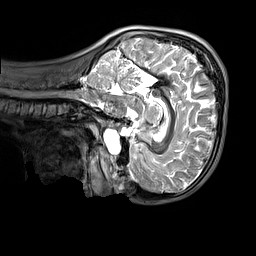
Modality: T2w
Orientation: sagittal
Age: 11
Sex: male
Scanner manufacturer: siemens
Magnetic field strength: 3 T
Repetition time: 3.2 s
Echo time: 0.408 s